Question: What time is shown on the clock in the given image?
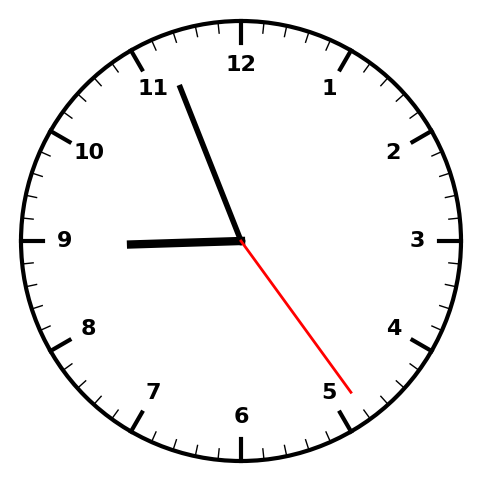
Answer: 08:56:24